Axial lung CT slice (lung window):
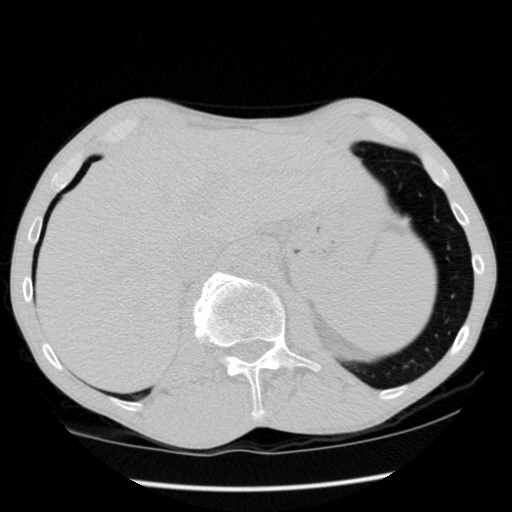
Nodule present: no